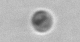
Label: nanoplankton_mix